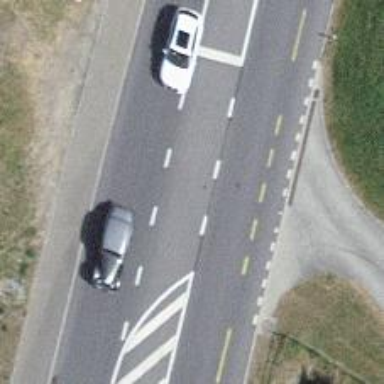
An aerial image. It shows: Primary highway with cycle lane on the left and cycle track on the right.